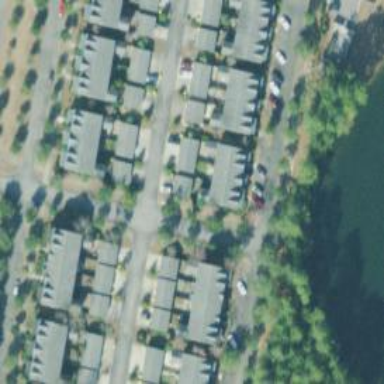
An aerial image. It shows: Alley classified as service road.